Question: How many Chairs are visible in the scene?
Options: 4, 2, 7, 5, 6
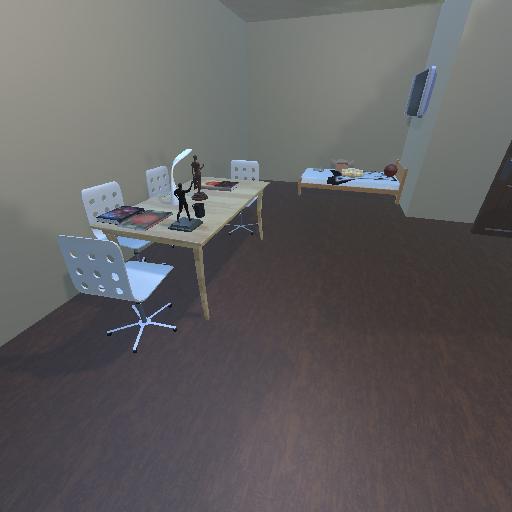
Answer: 4